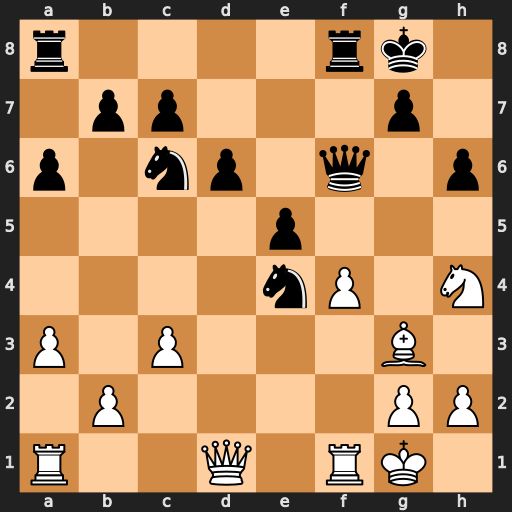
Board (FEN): r4rk1/1pp3p1/p1np1q1p/4p3/4nP1N/P1P3B1/1P4PP/R2Q1RK1
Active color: w
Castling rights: -
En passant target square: -
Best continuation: Qd5+ Qf7 Qxe4